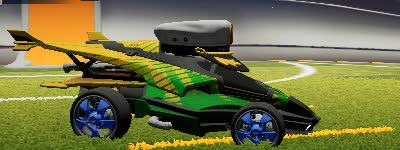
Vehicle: aftershock